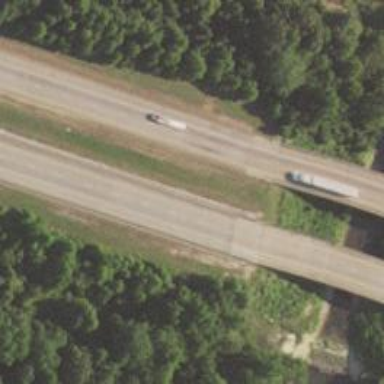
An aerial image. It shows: Beam-structured bridge on motorway.